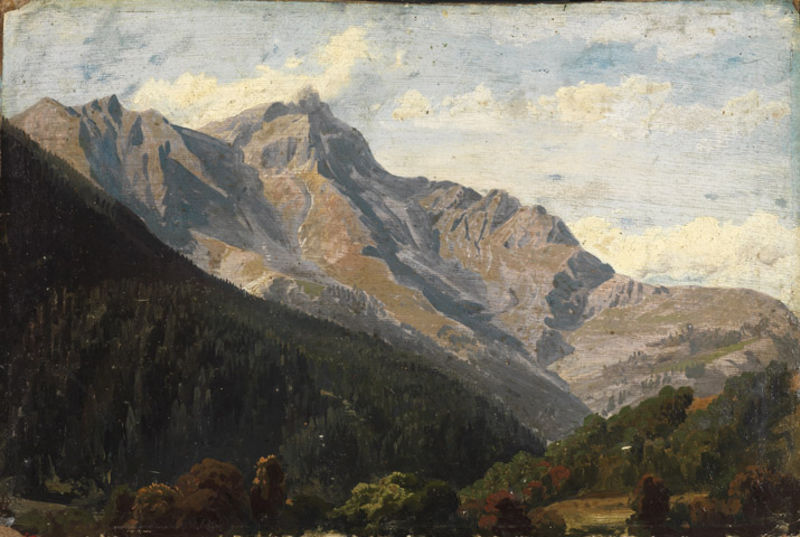
Titel: Schweizer Gebirgslandschaft mit dem Piz Beverin im Hintergrund
Künstler: Johann Wilhelm Schirmer
Standort: Karlsruhe
Institution: Staatliche Kunsthalle Karlsruhe
Schlagwörter: baum, berg, blau, dunkel, felsen, gemälde, himmel, schatten, weiß, wolken, bäume, grün, landschaft, abend, braun, grau, hell, holz, licht, schwarz, vordergrund, zeichnung, eis, gras, haus, rot, schnee, weg, wiese, wolke, malerei, stein, öl, horizont, natur, sonnenaufgang, weite, büsche, gebüsch, sonne, sträucher, wiesen, land, realismus, tal, wald, helldunkel, sommer, naturalismus, studie, berge, fels, gebirge, gipfel, hang, landschaftsmalerei, alm, berglandschaft, geröll, steil, herbst, vogelperspektive, romantik, tannen, erhaben, baumkrone, panorama, bayern, alpen, bergspitze, wälder, lichtung, felsig, schweiz, täler, gebirgszug, fichte, tanne, karton, diffus, lanschaft, karg, gefährlich, laubbäume, rötlich, nadelbäume, graben, nadelwald, licht schatten, licht und schatten, naturalistisch, hänge, brau, grat, baumgrenze, schroff, alpin, sonnen, waöd, böume, sublim, pappe, erhabenheit, matterhorn, berghänge, woklen, pic, himmelwolken, wold, hochalpin, kein mensch, landschaft#, kar, malereri, gebirgslauf, #fels, wolkengrün, himmelerge, gebigrge